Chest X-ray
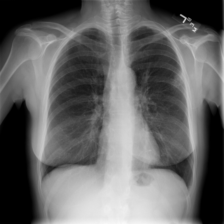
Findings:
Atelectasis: negative
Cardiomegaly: negative
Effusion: negative
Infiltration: positive
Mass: negative
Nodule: negative
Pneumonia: negative
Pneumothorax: negative
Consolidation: negative
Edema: negative
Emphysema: negative
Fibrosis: negative
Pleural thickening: positive
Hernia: negative